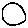
Label: circle